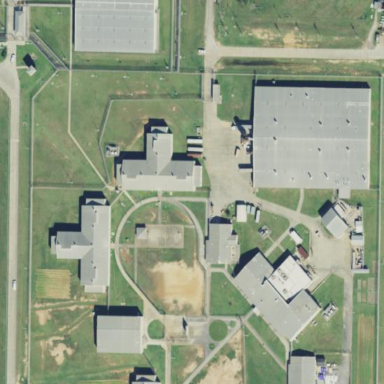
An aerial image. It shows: Prison with surrounding fence.